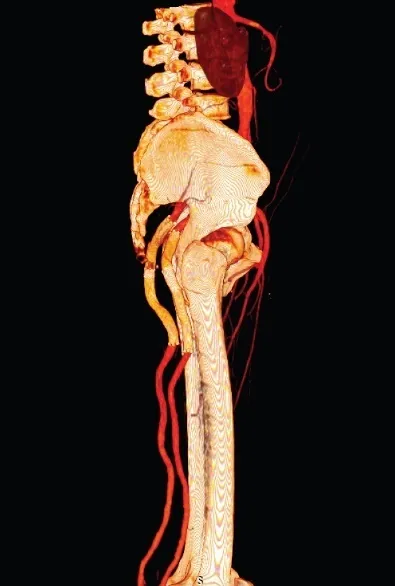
Three-dimensional (3D) angiotomography control image 30 days after repair of bilateral sciatic artery aneurysms (sagittal plane).
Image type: radiology (ct)